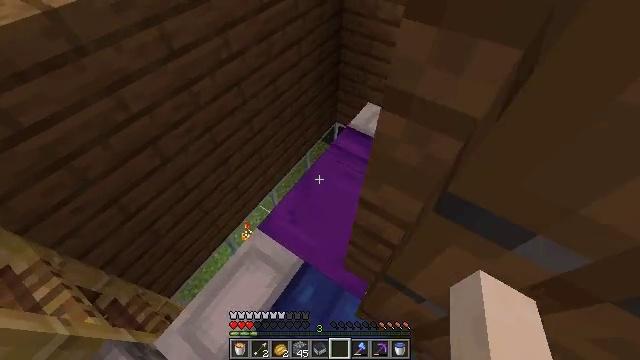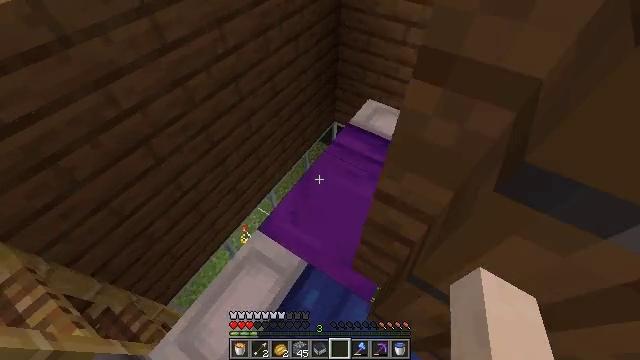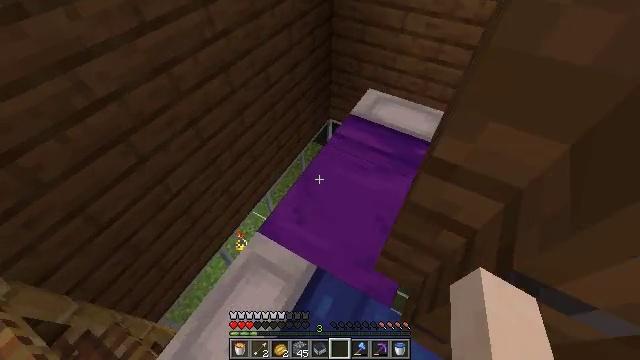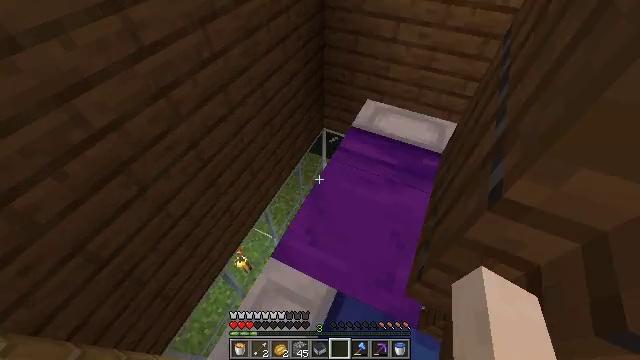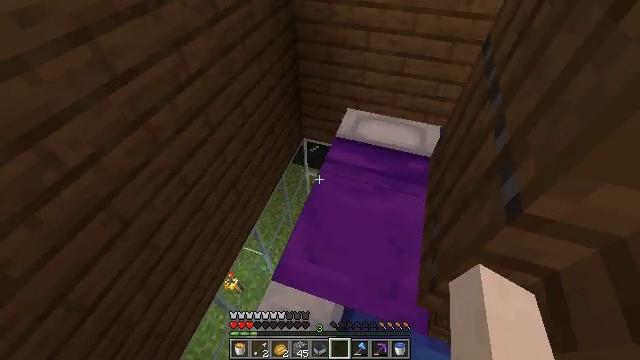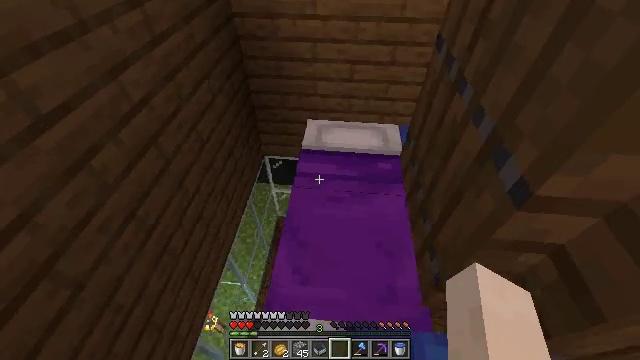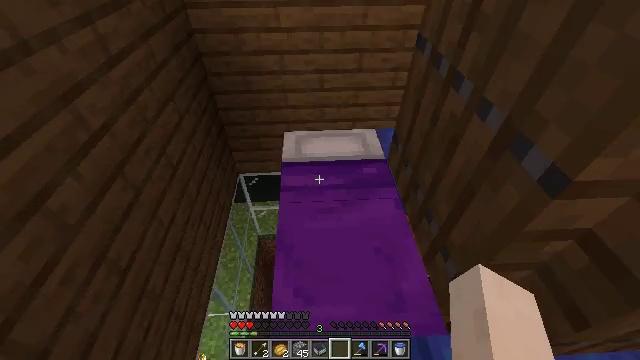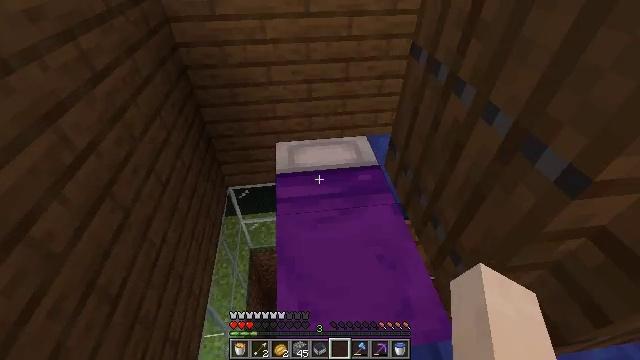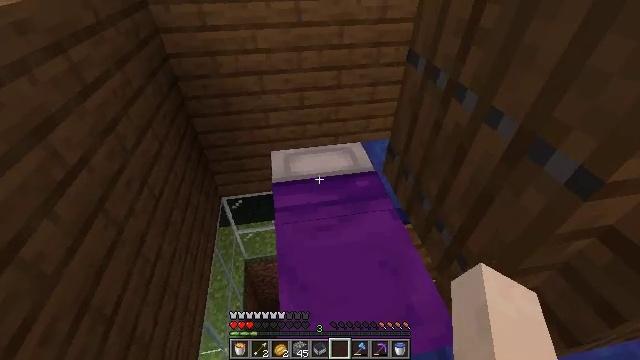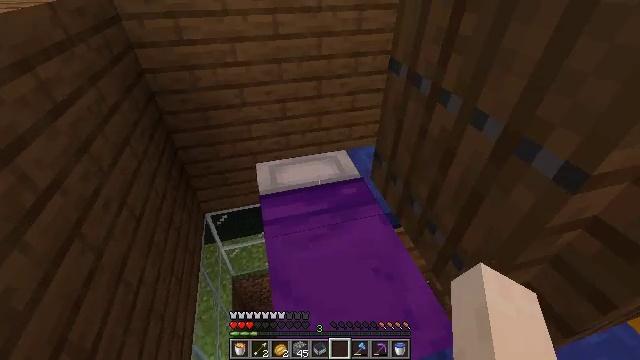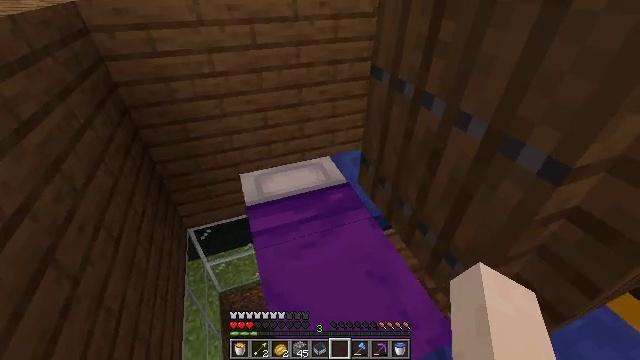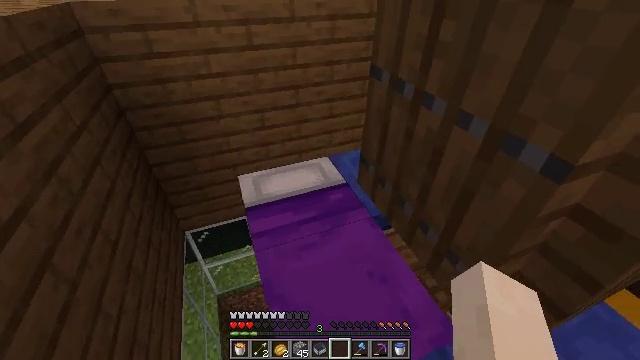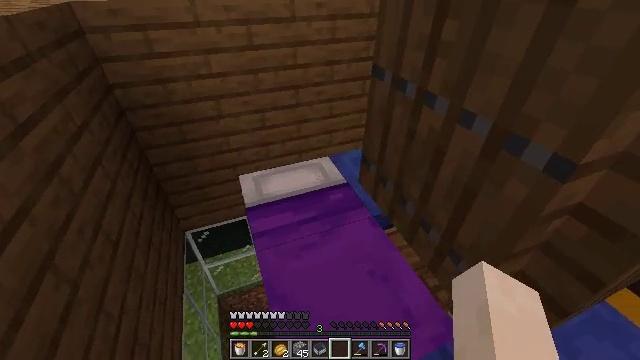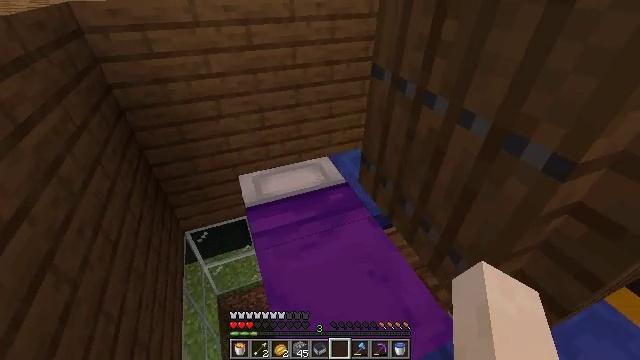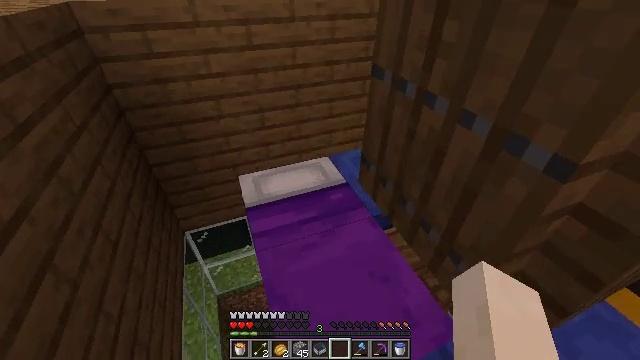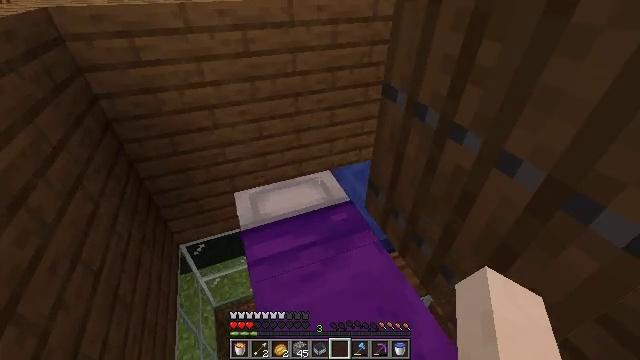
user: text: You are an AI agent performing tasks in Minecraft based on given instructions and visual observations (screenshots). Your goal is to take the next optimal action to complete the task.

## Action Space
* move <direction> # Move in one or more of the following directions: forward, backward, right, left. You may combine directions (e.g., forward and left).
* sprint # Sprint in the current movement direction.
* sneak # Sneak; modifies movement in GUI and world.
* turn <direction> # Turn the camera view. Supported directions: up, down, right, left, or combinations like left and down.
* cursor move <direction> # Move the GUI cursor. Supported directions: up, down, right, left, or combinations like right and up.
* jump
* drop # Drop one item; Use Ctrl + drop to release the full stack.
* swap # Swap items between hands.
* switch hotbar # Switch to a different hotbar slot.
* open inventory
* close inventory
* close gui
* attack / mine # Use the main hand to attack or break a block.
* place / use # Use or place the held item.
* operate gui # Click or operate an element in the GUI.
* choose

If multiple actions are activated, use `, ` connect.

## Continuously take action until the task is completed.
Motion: motion action
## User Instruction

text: Retrieve the blue bed from the ground.
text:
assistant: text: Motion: move forward, turn right
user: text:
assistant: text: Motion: move forward and move left, turn right
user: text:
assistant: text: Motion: move forward and move left, turn right and up
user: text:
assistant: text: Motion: move forward and move left, turn right and up
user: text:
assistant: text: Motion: move forward, turn right and up
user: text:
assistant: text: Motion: turn right and up
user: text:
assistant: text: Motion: turn right and up
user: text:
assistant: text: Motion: turn right and up
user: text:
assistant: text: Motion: turn right and up
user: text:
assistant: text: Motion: turn right and up
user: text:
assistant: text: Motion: turn right
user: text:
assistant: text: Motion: no_op
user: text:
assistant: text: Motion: no_op
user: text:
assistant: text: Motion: move forward
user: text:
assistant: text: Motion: move forward
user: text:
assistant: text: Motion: move forward
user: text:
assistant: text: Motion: move forward
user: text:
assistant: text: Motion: move forward, turn right
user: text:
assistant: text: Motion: move forward, turn right and down
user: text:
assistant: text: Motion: move forward, turn right and down
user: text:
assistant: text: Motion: move forward, turn right
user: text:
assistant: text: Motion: move forward, turn right
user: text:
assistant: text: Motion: move forward, turn right
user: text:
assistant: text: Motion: turn right
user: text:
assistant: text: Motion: turn right and up
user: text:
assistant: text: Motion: turn right and up
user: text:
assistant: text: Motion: turn right
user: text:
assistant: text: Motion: no_op
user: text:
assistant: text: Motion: no_op
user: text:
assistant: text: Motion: no_op